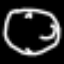
Label: clock